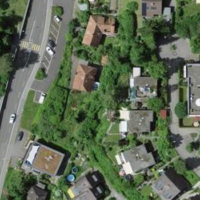
EUNIS habitat code: 55
Species observed at this site:
Ajuga reptans